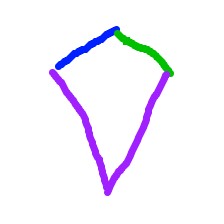
Shape: kite